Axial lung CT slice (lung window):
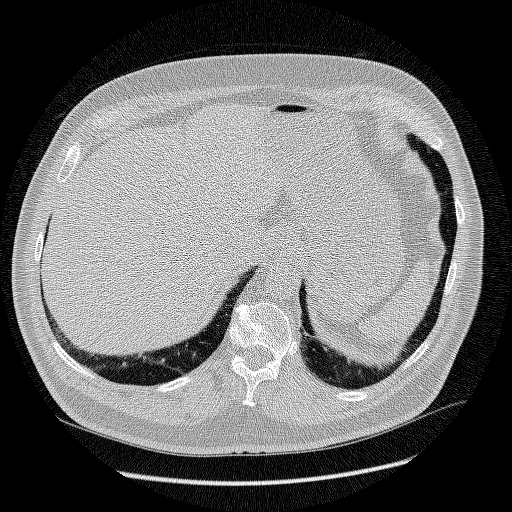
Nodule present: no